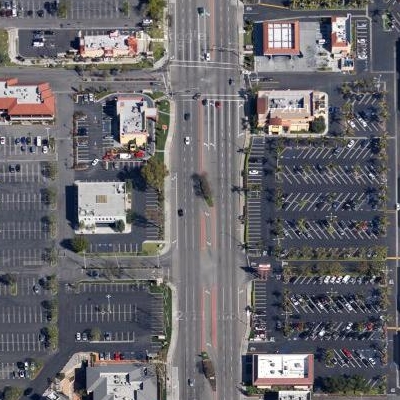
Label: Parking